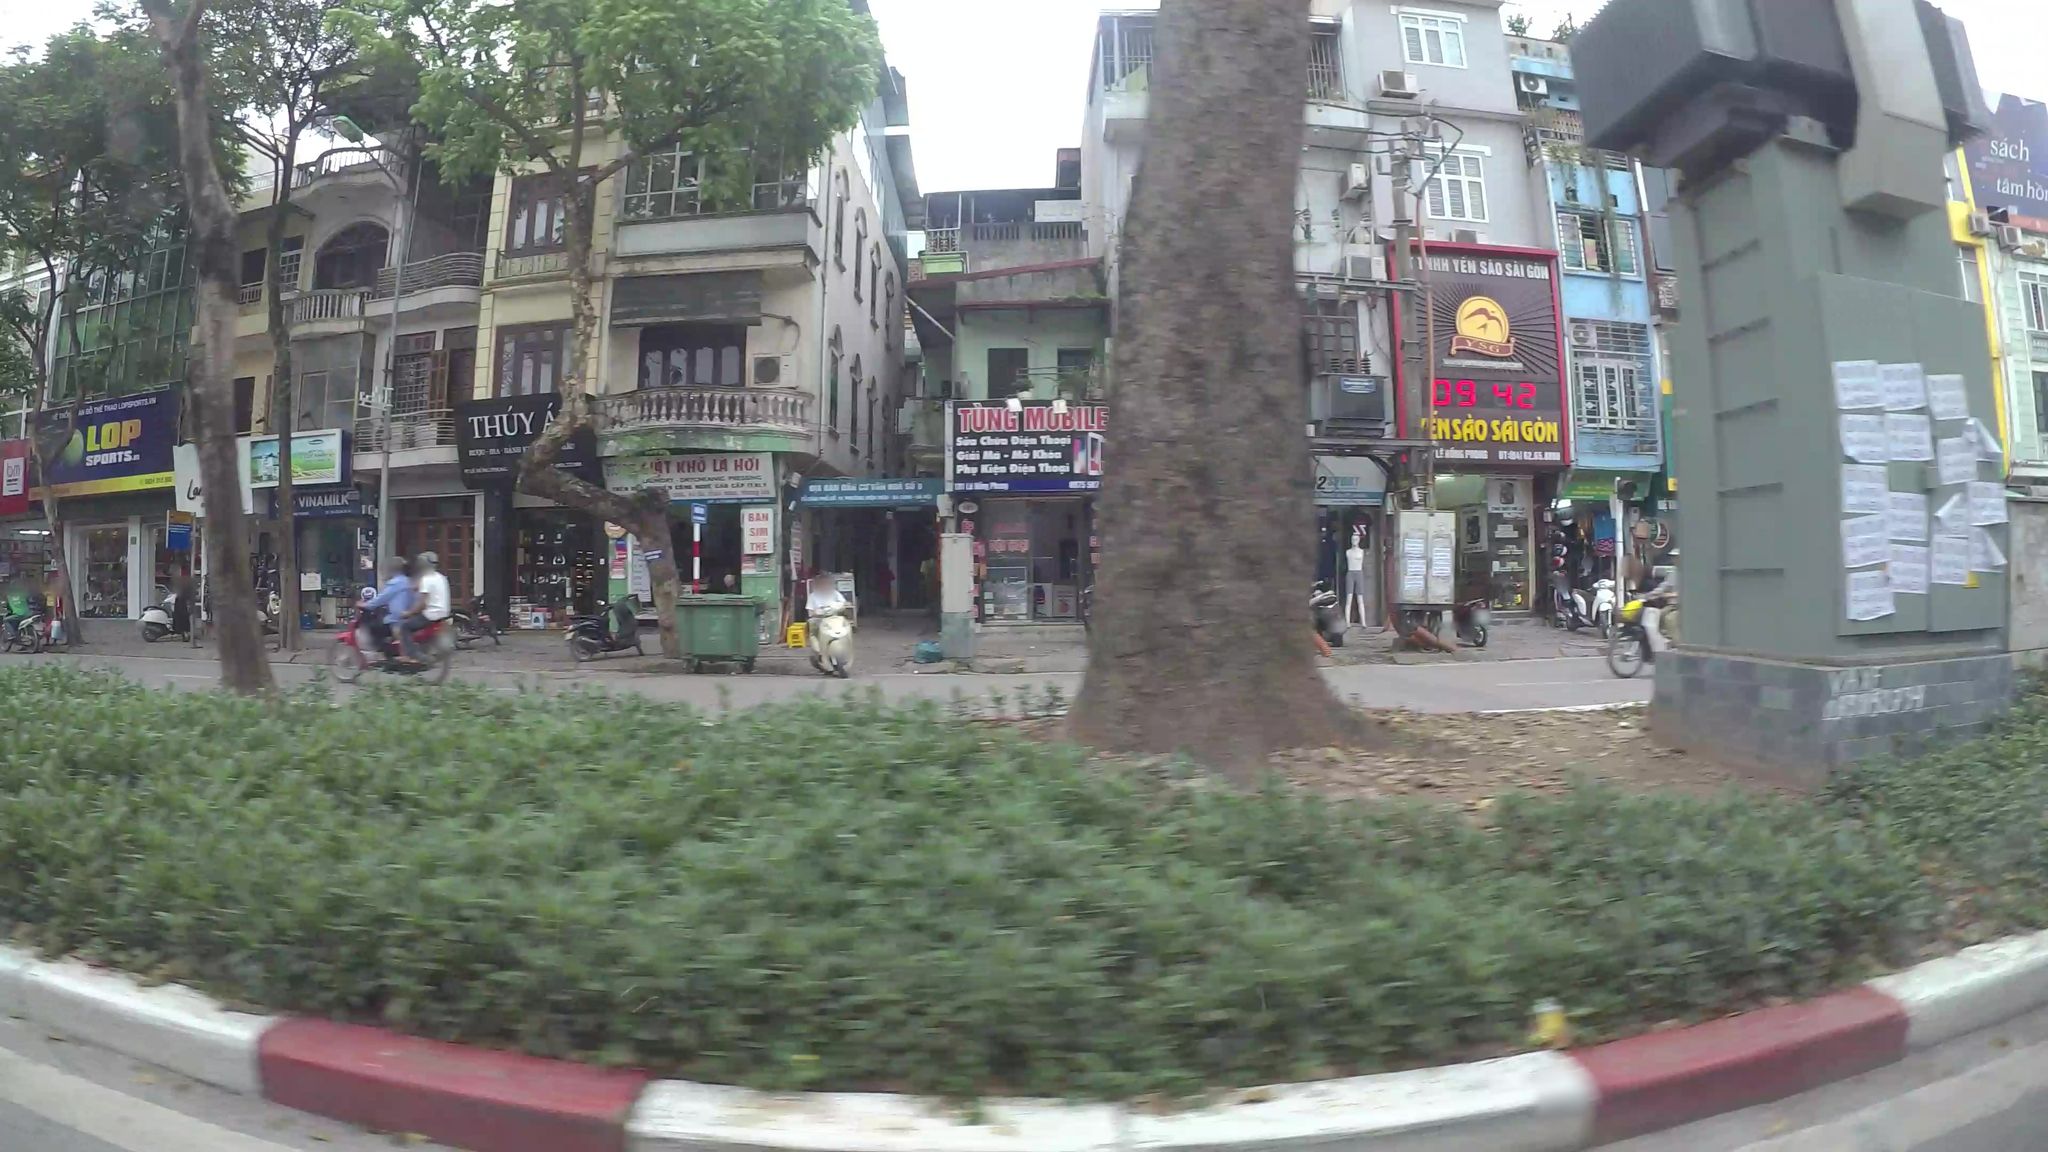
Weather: clear
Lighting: day
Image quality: good
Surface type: walking surface
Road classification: secondary
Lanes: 2
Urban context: urban centre
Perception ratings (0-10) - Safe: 2.34, Lively: 8, Beautiful: 7.9, Boring: 0.87, Depressing: 6.06, Wealthy: 8.02